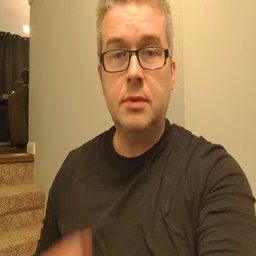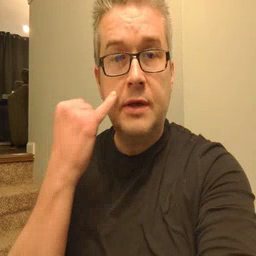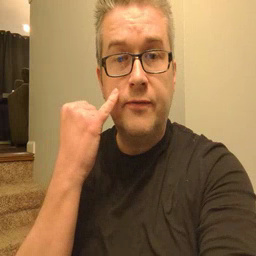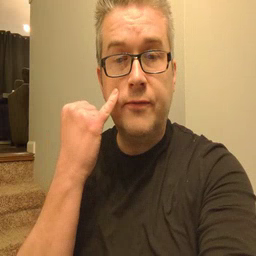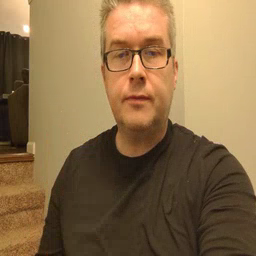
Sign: if